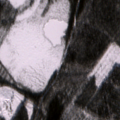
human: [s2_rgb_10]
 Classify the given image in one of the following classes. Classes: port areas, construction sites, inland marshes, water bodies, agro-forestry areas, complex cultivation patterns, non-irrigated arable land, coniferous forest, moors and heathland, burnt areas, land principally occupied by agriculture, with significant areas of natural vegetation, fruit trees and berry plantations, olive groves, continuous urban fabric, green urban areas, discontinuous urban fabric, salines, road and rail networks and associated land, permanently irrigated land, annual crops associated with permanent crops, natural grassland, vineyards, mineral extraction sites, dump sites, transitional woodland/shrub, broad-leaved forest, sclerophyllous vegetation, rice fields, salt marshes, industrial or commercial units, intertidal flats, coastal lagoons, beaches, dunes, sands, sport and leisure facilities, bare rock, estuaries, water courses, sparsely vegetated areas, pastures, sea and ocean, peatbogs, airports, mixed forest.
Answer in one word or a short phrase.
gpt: coniferous forest, mixed forest, peatbogs